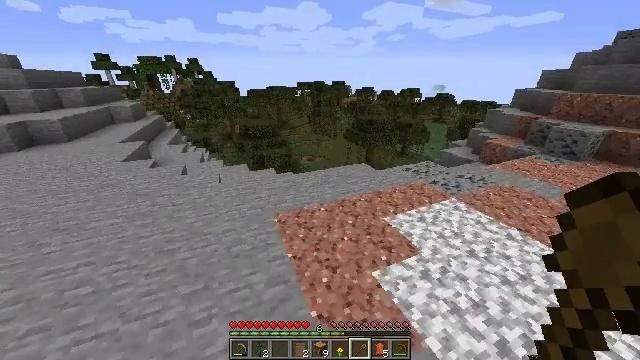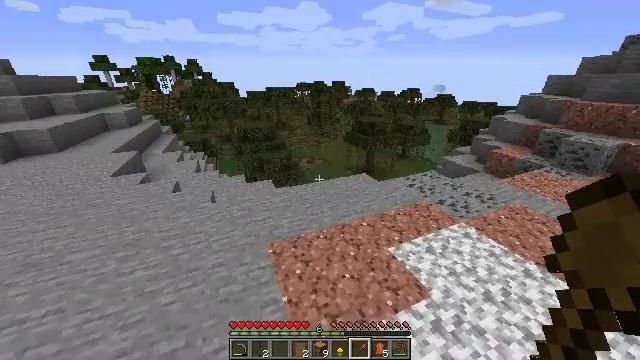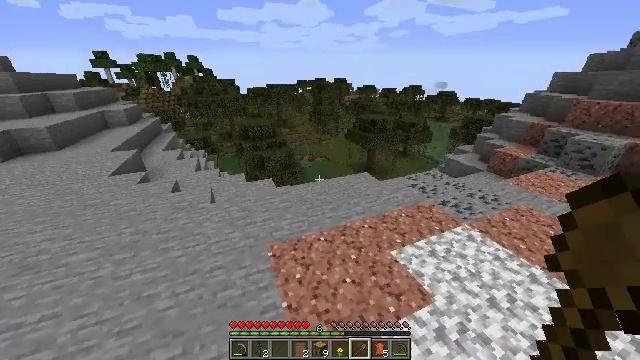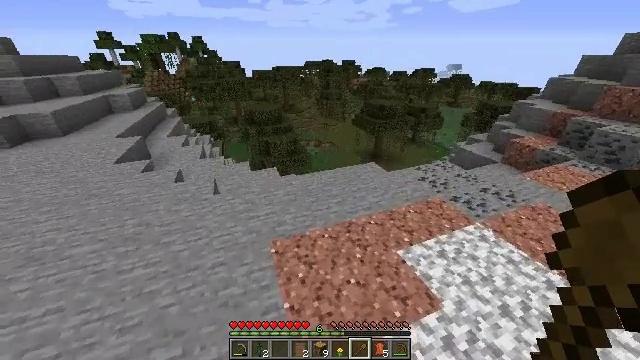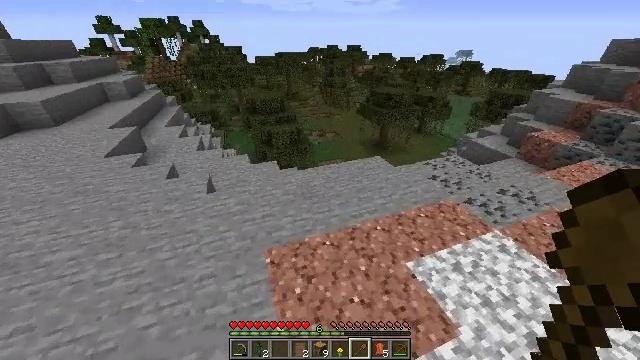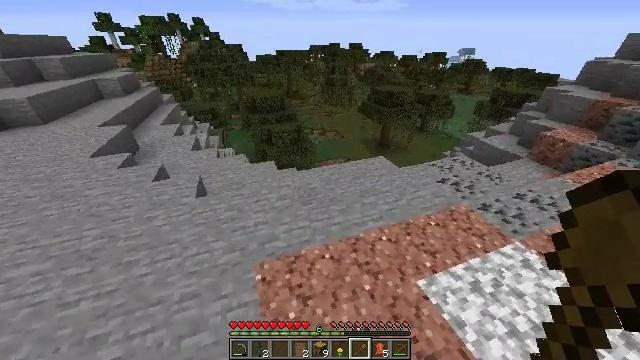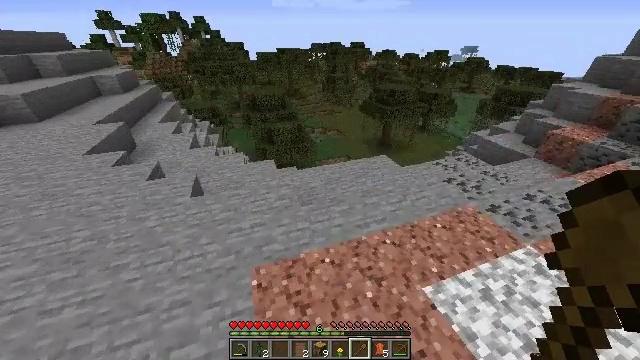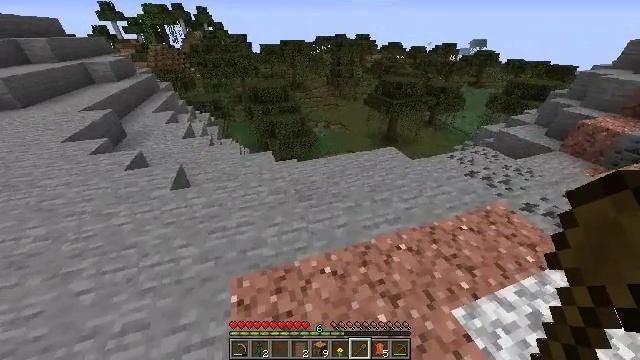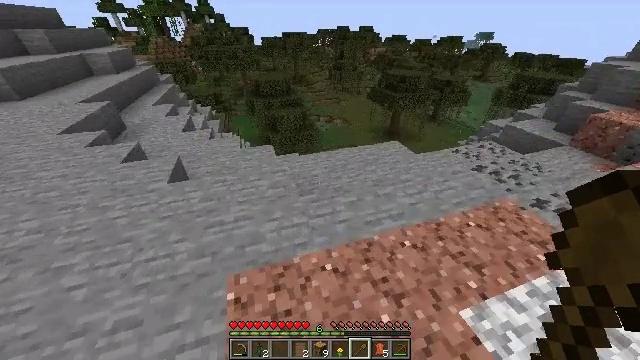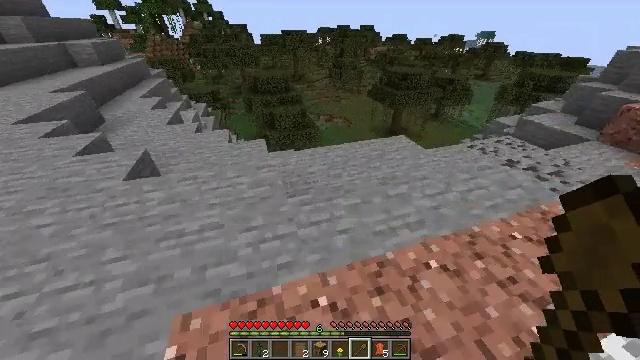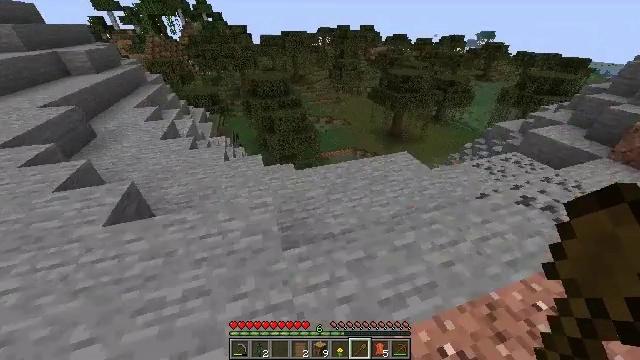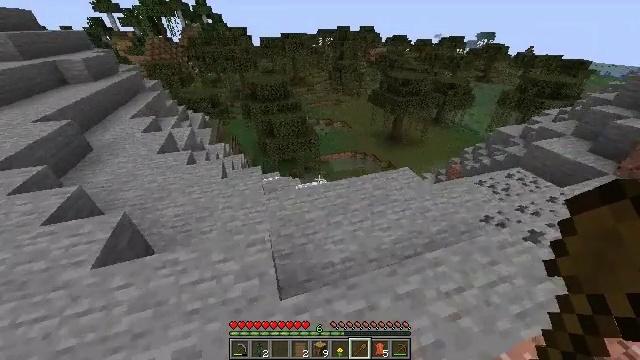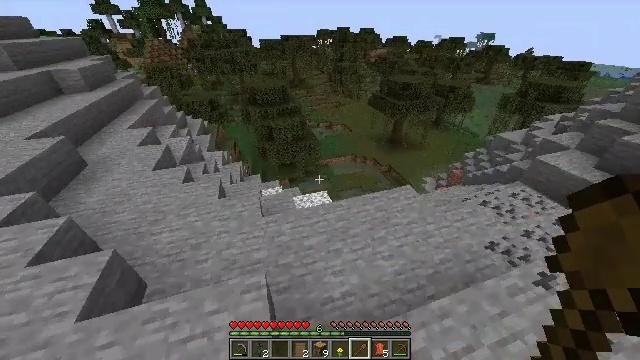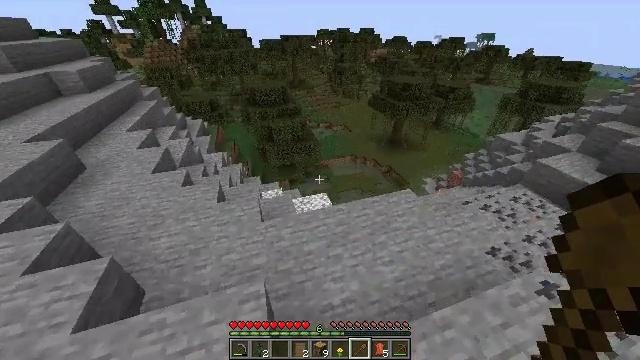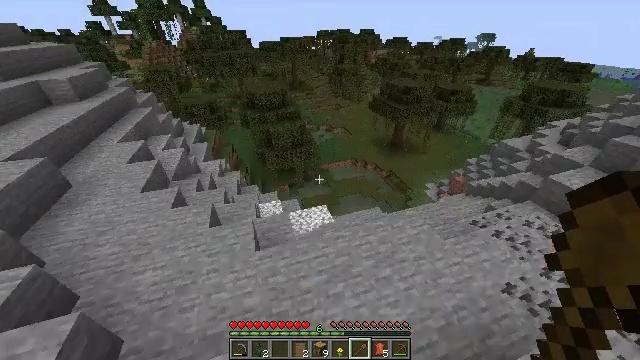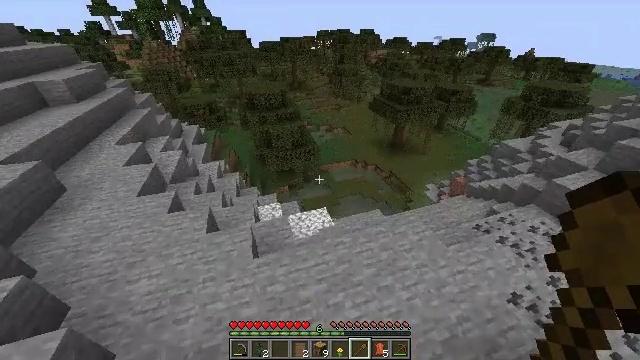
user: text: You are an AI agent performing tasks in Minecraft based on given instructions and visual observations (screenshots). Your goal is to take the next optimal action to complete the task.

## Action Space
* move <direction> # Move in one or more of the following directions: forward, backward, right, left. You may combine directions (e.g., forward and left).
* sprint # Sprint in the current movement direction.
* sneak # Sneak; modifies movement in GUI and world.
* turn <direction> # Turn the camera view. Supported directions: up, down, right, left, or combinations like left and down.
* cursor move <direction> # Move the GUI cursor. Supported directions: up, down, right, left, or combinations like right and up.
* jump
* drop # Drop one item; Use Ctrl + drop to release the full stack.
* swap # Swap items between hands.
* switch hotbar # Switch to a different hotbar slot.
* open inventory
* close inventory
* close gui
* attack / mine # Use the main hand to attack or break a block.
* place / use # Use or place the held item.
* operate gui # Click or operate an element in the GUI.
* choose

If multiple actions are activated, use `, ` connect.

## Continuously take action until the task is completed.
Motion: motion action
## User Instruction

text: Mine the grass in the plains.
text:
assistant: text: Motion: move forward, jump
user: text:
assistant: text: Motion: move forward, jump
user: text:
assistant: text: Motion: move forward, turn left and down, jump
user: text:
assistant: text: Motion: move forward, turn left and down, jump
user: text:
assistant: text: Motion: move forward, jump
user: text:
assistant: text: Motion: move forward, jump
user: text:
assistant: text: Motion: move forward, turn left and down, jump
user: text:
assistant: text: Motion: move forward, turn down, jump
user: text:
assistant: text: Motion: move forward, jump
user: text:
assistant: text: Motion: move forward, jump
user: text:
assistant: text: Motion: move forward, jump
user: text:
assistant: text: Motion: move forward, jump
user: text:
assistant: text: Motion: move forward, jump
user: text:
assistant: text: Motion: move forward, jump
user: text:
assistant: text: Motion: move forward, jump
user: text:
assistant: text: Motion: move forward, jump
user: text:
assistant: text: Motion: move forward, turn right
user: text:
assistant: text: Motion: move forward, turn right and down
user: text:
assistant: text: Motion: move forward and move right, turn right and down
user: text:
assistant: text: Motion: move forward and move right, turn right
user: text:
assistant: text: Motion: move forward and move right, turn right
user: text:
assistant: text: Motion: move forward and move right
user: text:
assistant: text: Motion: move forward and move right
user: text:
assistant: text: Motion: move forward and move right
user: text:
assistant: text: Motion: move forward
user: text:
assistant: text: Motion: move forward
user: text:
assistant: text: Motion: move forward
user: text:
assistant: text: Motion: move forward
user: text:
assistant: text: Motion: move forward
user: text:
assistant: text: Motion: move forward